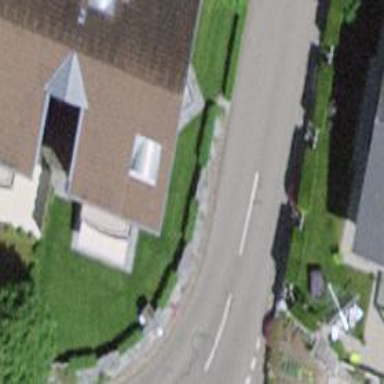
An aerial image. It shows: Hedge acting as barrier.